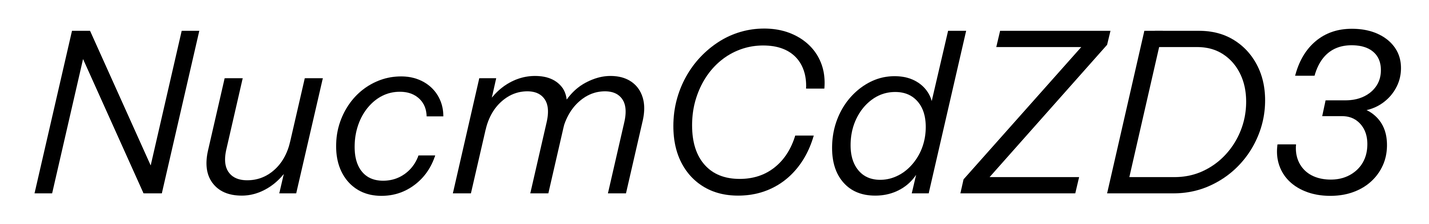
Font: InstrumentSans-Italic_Italic